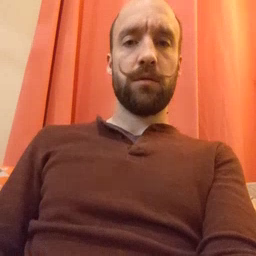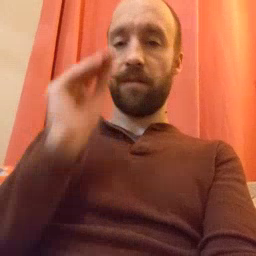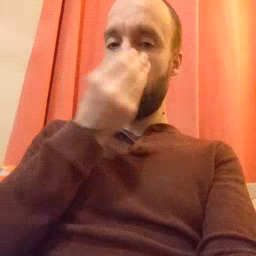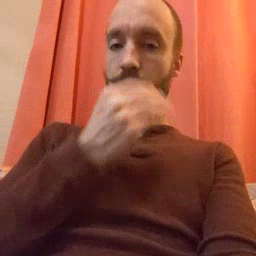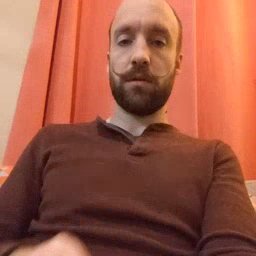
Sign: flower